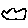
Label: cloud